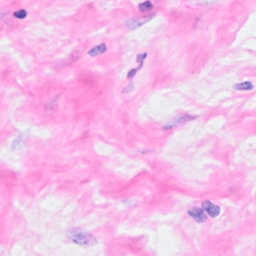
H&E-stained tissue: Breast